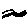
Label: square